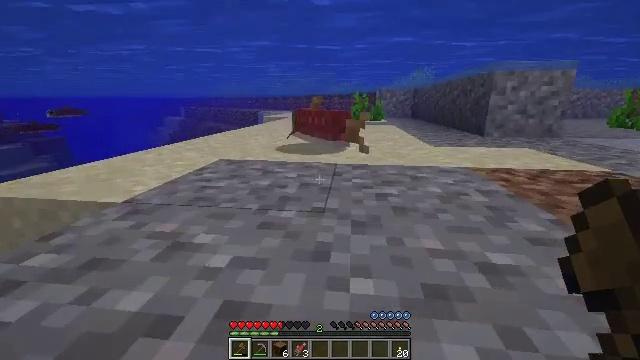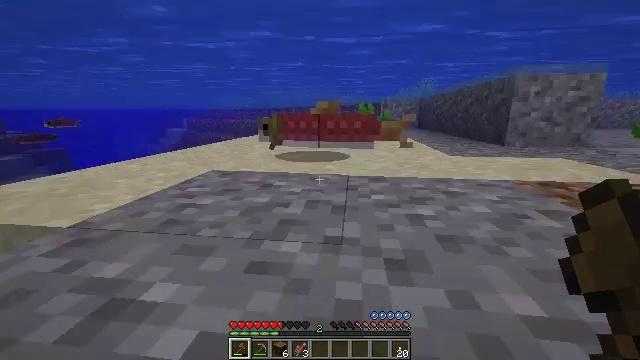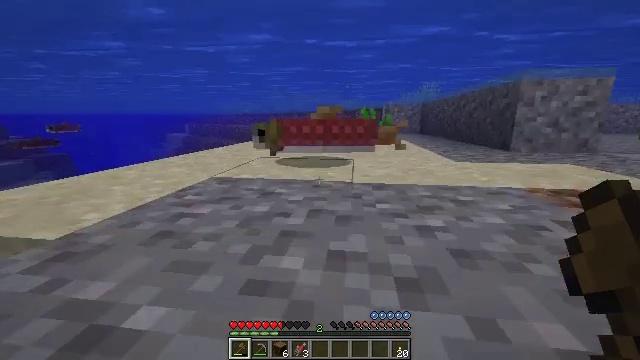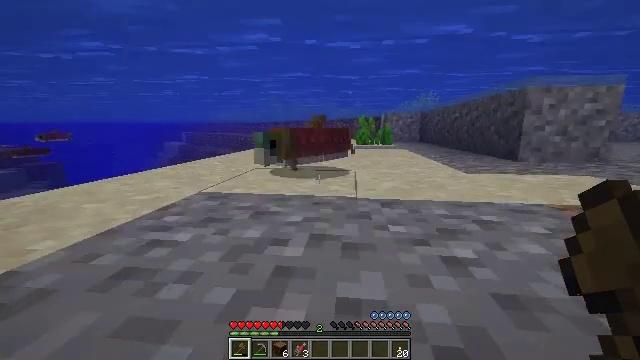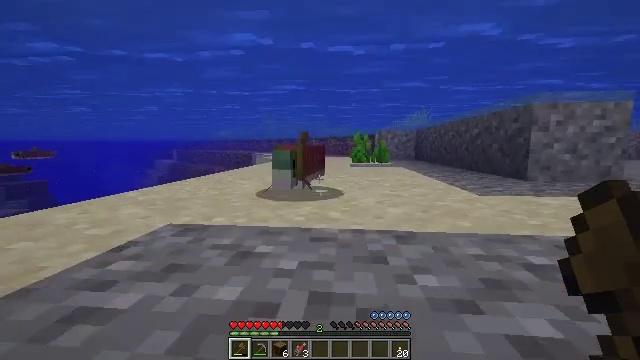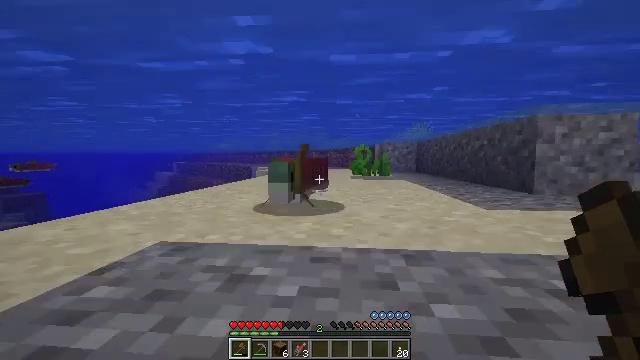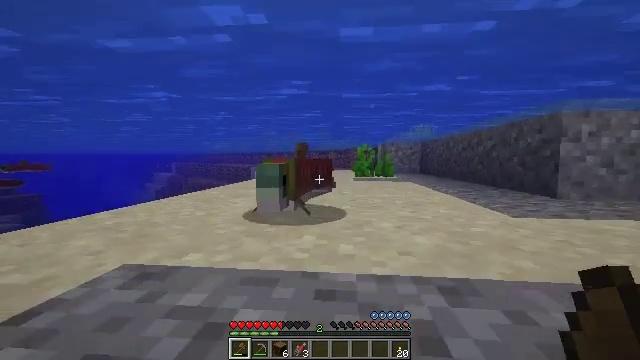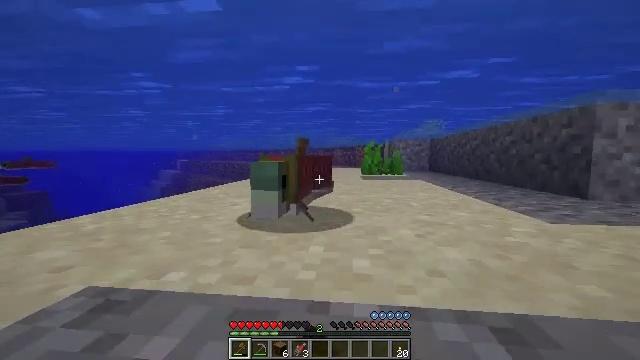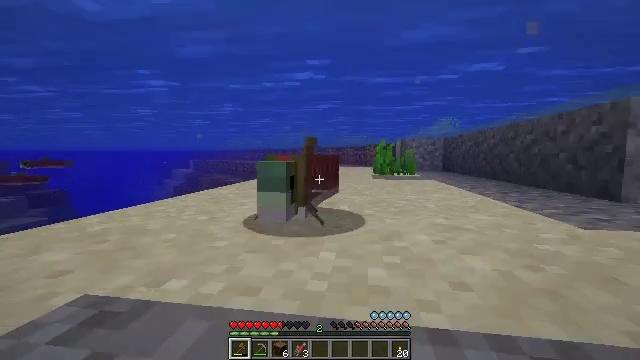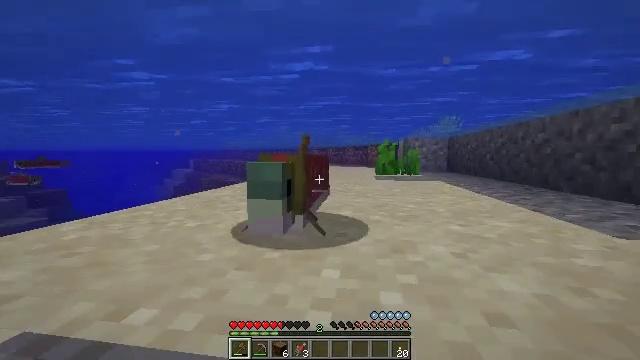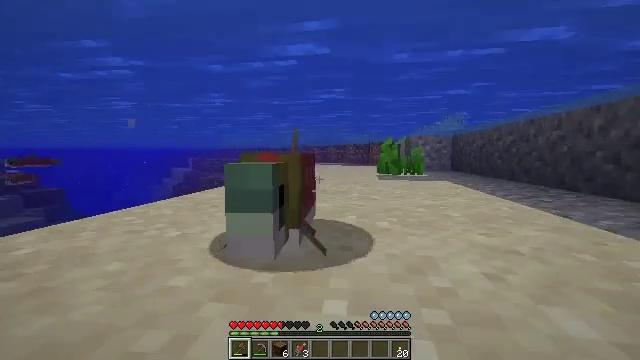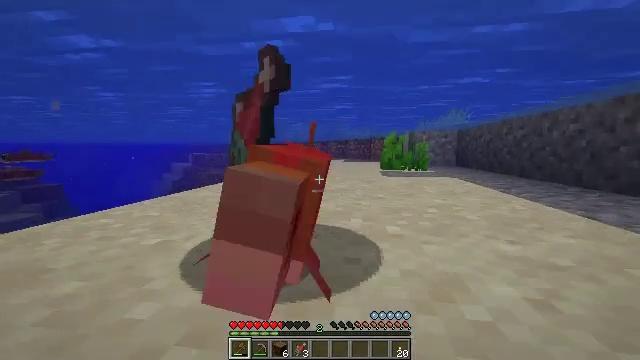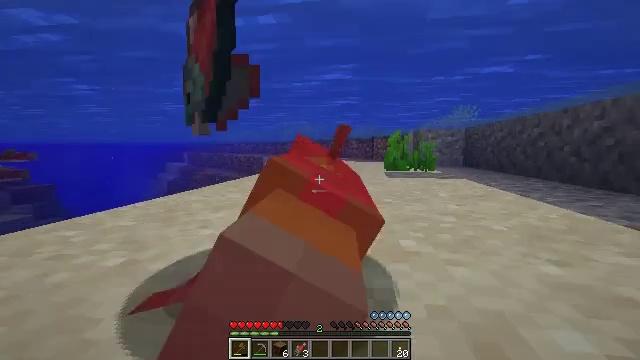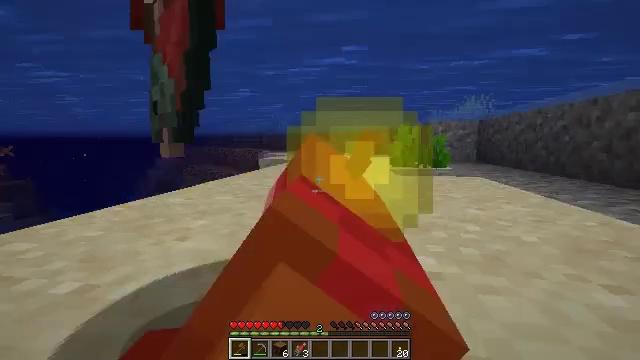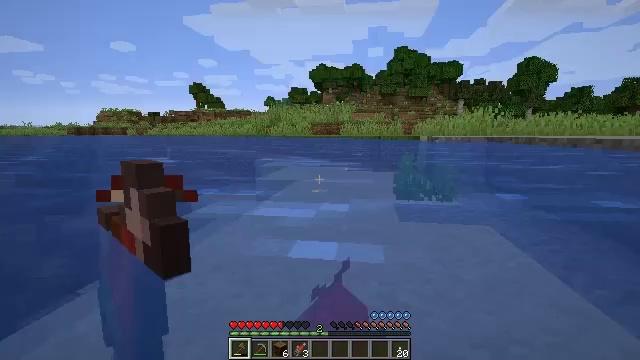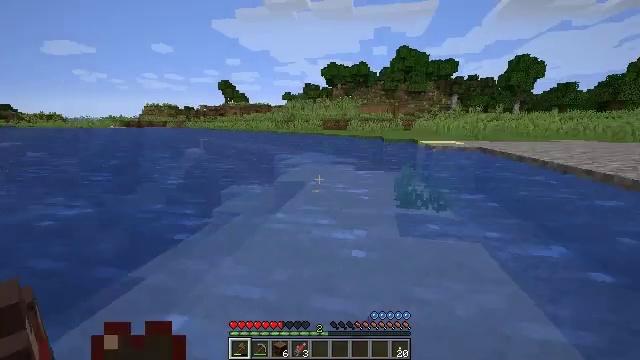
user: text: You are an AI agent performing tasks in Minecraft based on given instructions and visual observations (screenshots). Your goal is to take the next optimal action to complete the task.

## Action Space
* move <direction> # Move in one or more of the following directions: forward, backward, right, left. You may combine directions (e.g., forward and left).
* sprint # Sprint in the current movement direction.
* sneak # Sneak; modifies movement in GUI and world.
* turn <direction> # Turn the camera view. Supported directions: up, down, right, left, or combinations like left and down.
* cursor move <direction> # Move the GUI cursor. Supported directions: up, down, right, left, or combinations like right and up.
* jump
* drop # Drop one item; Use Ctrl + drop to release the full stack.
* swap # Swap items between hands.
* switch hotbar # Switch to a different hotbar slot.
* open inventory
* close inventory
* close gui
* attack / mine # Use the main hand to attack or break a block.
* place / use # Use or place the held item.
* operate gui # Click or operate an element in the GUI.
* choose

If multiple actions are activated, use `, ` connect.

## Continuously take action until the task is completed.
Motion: motion action
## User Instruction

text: Hunt a salmon.
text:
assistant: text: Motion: move forward, turn up
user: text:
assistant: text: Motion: move forward, turn up
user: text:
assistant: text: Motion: move forward, turn up
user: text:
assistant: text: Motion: move forward, turn right and up
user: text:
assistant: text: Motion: move forward, turn up
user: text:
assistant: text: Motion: move forward, attack / mine
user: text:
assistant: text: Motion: move forward, turn left, attack / mine
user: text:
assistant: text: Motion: move forward, turn left, attack / mine
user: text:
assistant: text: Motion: move forward
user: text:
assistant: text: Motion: move forward
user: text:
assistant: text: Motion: move forward, turn down
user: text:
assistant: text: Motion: move forward
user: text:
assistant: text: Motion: move forward
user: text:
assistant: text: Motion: move forward, turn down
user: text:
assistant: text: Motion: move forward, turn left and down
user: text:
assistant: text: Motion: move forward, turn left and down
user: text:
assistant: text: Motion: turn left and down
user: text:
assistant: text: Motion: no_op
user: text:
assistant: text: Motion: no_op
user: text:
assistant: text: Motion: turn up
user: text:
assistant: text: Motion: turn left and up
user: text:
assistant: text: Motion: no_op
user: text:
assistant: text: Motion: move forward, turn left
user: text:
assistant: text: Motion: move forward, turn left
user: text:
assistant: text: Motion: move forward, turn left
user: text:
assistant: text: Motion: move forward, turn left
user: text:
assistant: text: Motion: move forward
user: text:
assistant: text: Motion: move forward
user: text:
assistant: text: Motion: move forward
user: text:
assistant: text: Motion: move forward